Question: I need a rollover popup based on mouse click location (I cannot exactly use a CSS absolute positionined div inside a relative one for this, since that kind of crops my popup...reason being I have overflow:hidden for layout purpose)
So I cannot use this;
'''
<div class="wrapper">
<ul class="popup"><li> item 1</li><li> item 2</li></ul>
<img src="someImg.gif" width="100" height="100"/>
</div>
.wrapper {
position: relative;
}
.popup {
display: none;
position: absolute;
bottom: 105px;
left: 10px;
}
.wrapper:hover .popup {
display: block;
}
'''

So can I get something based on mouse cursor location and it should be completely fluid (no fixed "px" value and should adjust as the browser is resized)
Thank you.
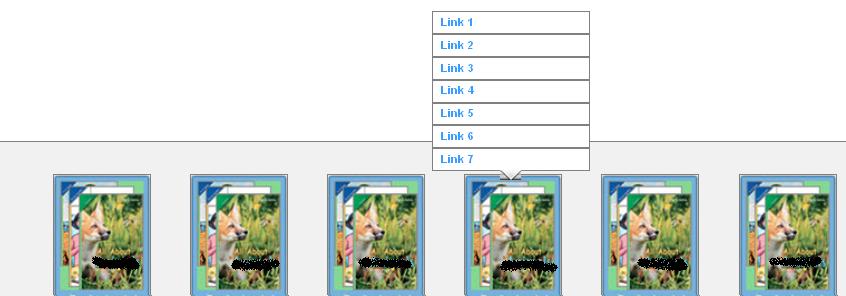
Answer: well u are on the right way to prevent the cropping of pop up give the class css z-index of a 1000+ value n d class wrapper a z-index of less or -1 value